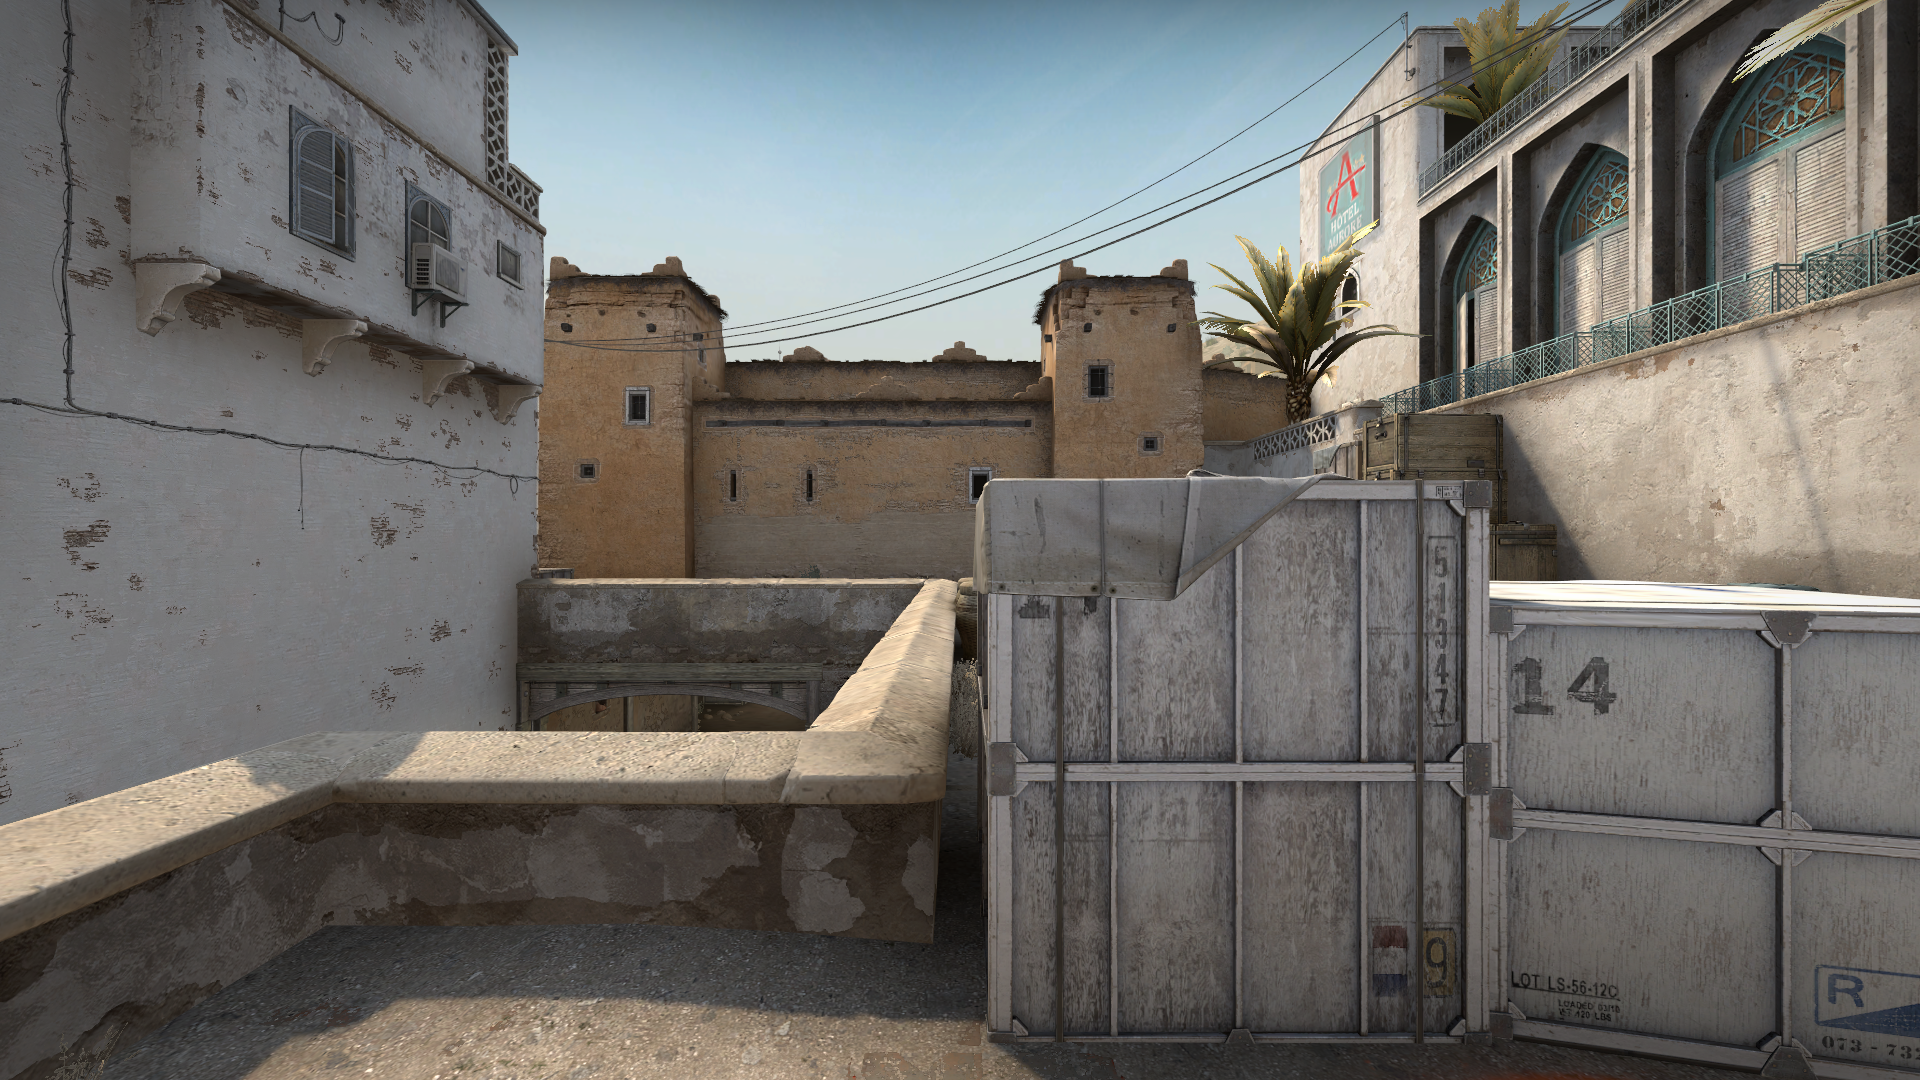
Map: de_dust2